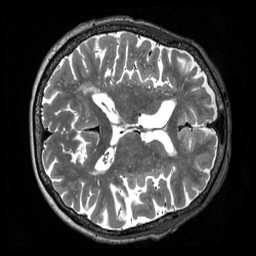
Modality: T2w
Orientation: axial
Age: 74
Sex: female
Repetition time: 3.2 s
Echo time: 0.563 s